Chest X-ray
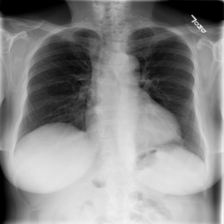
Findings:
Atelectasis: negative
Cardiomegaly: negative
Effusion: negative
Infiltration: negative
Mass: negative
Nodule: negative
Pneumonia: positive
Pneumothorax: negative
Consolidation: negative
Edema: negative
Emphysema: negative
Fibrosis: negative
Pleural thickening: negative
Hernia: negative